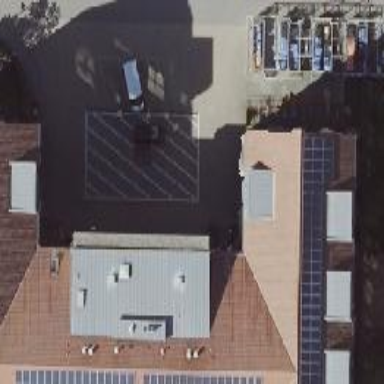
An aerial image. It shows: Office building with gabled roof.